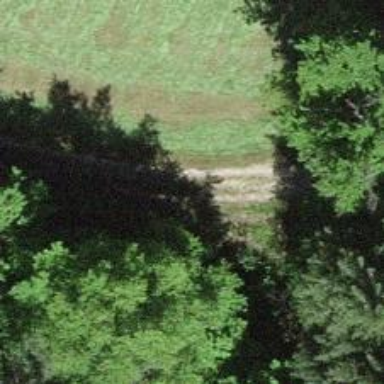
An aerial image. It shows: Ground path.